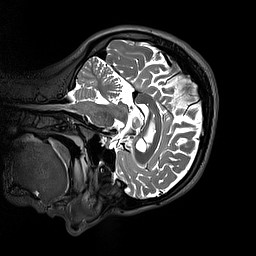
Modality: T2w
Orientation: sagittal
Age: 33
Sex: female
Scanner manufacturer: siemens
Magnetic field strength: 3 T
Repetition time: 3.2 s
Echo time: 0.412 s